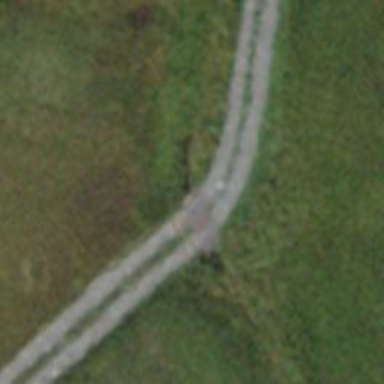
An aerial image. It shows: Unpaved path.